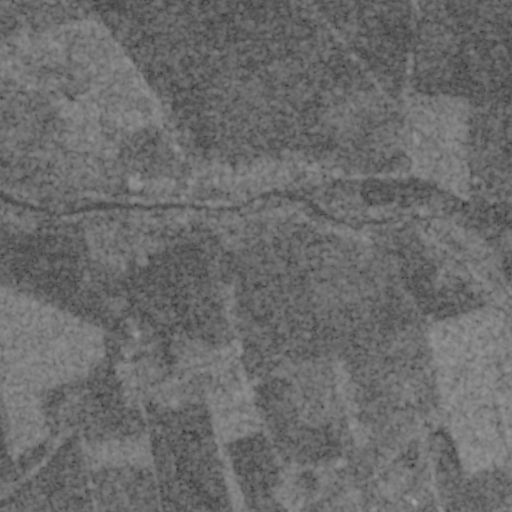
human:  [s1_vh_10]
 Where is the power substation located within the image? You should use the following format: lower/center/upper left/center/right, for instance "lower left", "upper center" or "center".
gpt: The power substation is located in the center left of the image.
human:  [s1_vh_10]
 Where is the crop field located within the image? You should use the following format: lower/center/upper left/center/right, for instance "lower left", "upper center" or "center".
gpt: There is no crop field in the image.

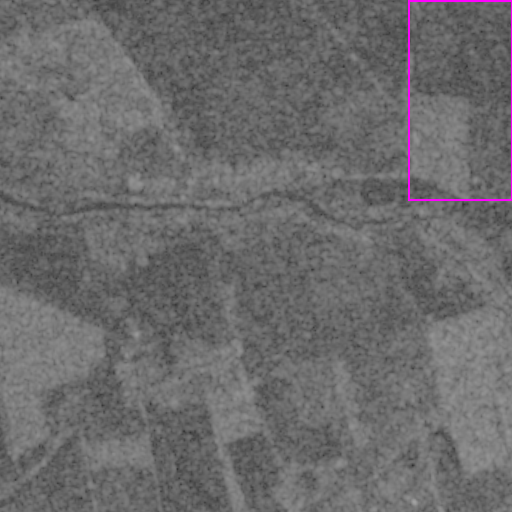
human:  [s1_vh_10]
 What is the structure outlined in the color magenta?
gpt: The structure outlined in magenta is a crop field.
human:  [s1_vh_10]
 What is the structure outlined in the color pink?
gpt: There is no pink outline.